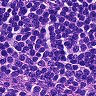
Metastatic tissue present: no